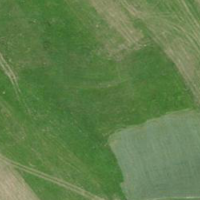
EUNIS habitat code: 26
Species observed at this site:
Rumex alpinus